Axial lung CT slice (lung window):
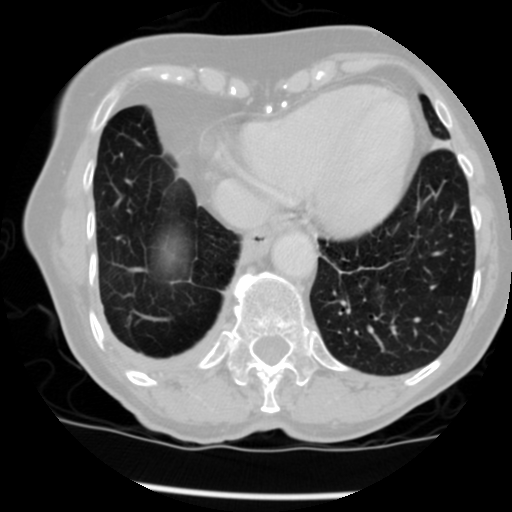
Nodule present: no